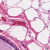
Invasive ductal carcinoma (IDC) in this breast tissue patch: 0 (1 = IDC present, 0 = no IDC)